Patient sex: M
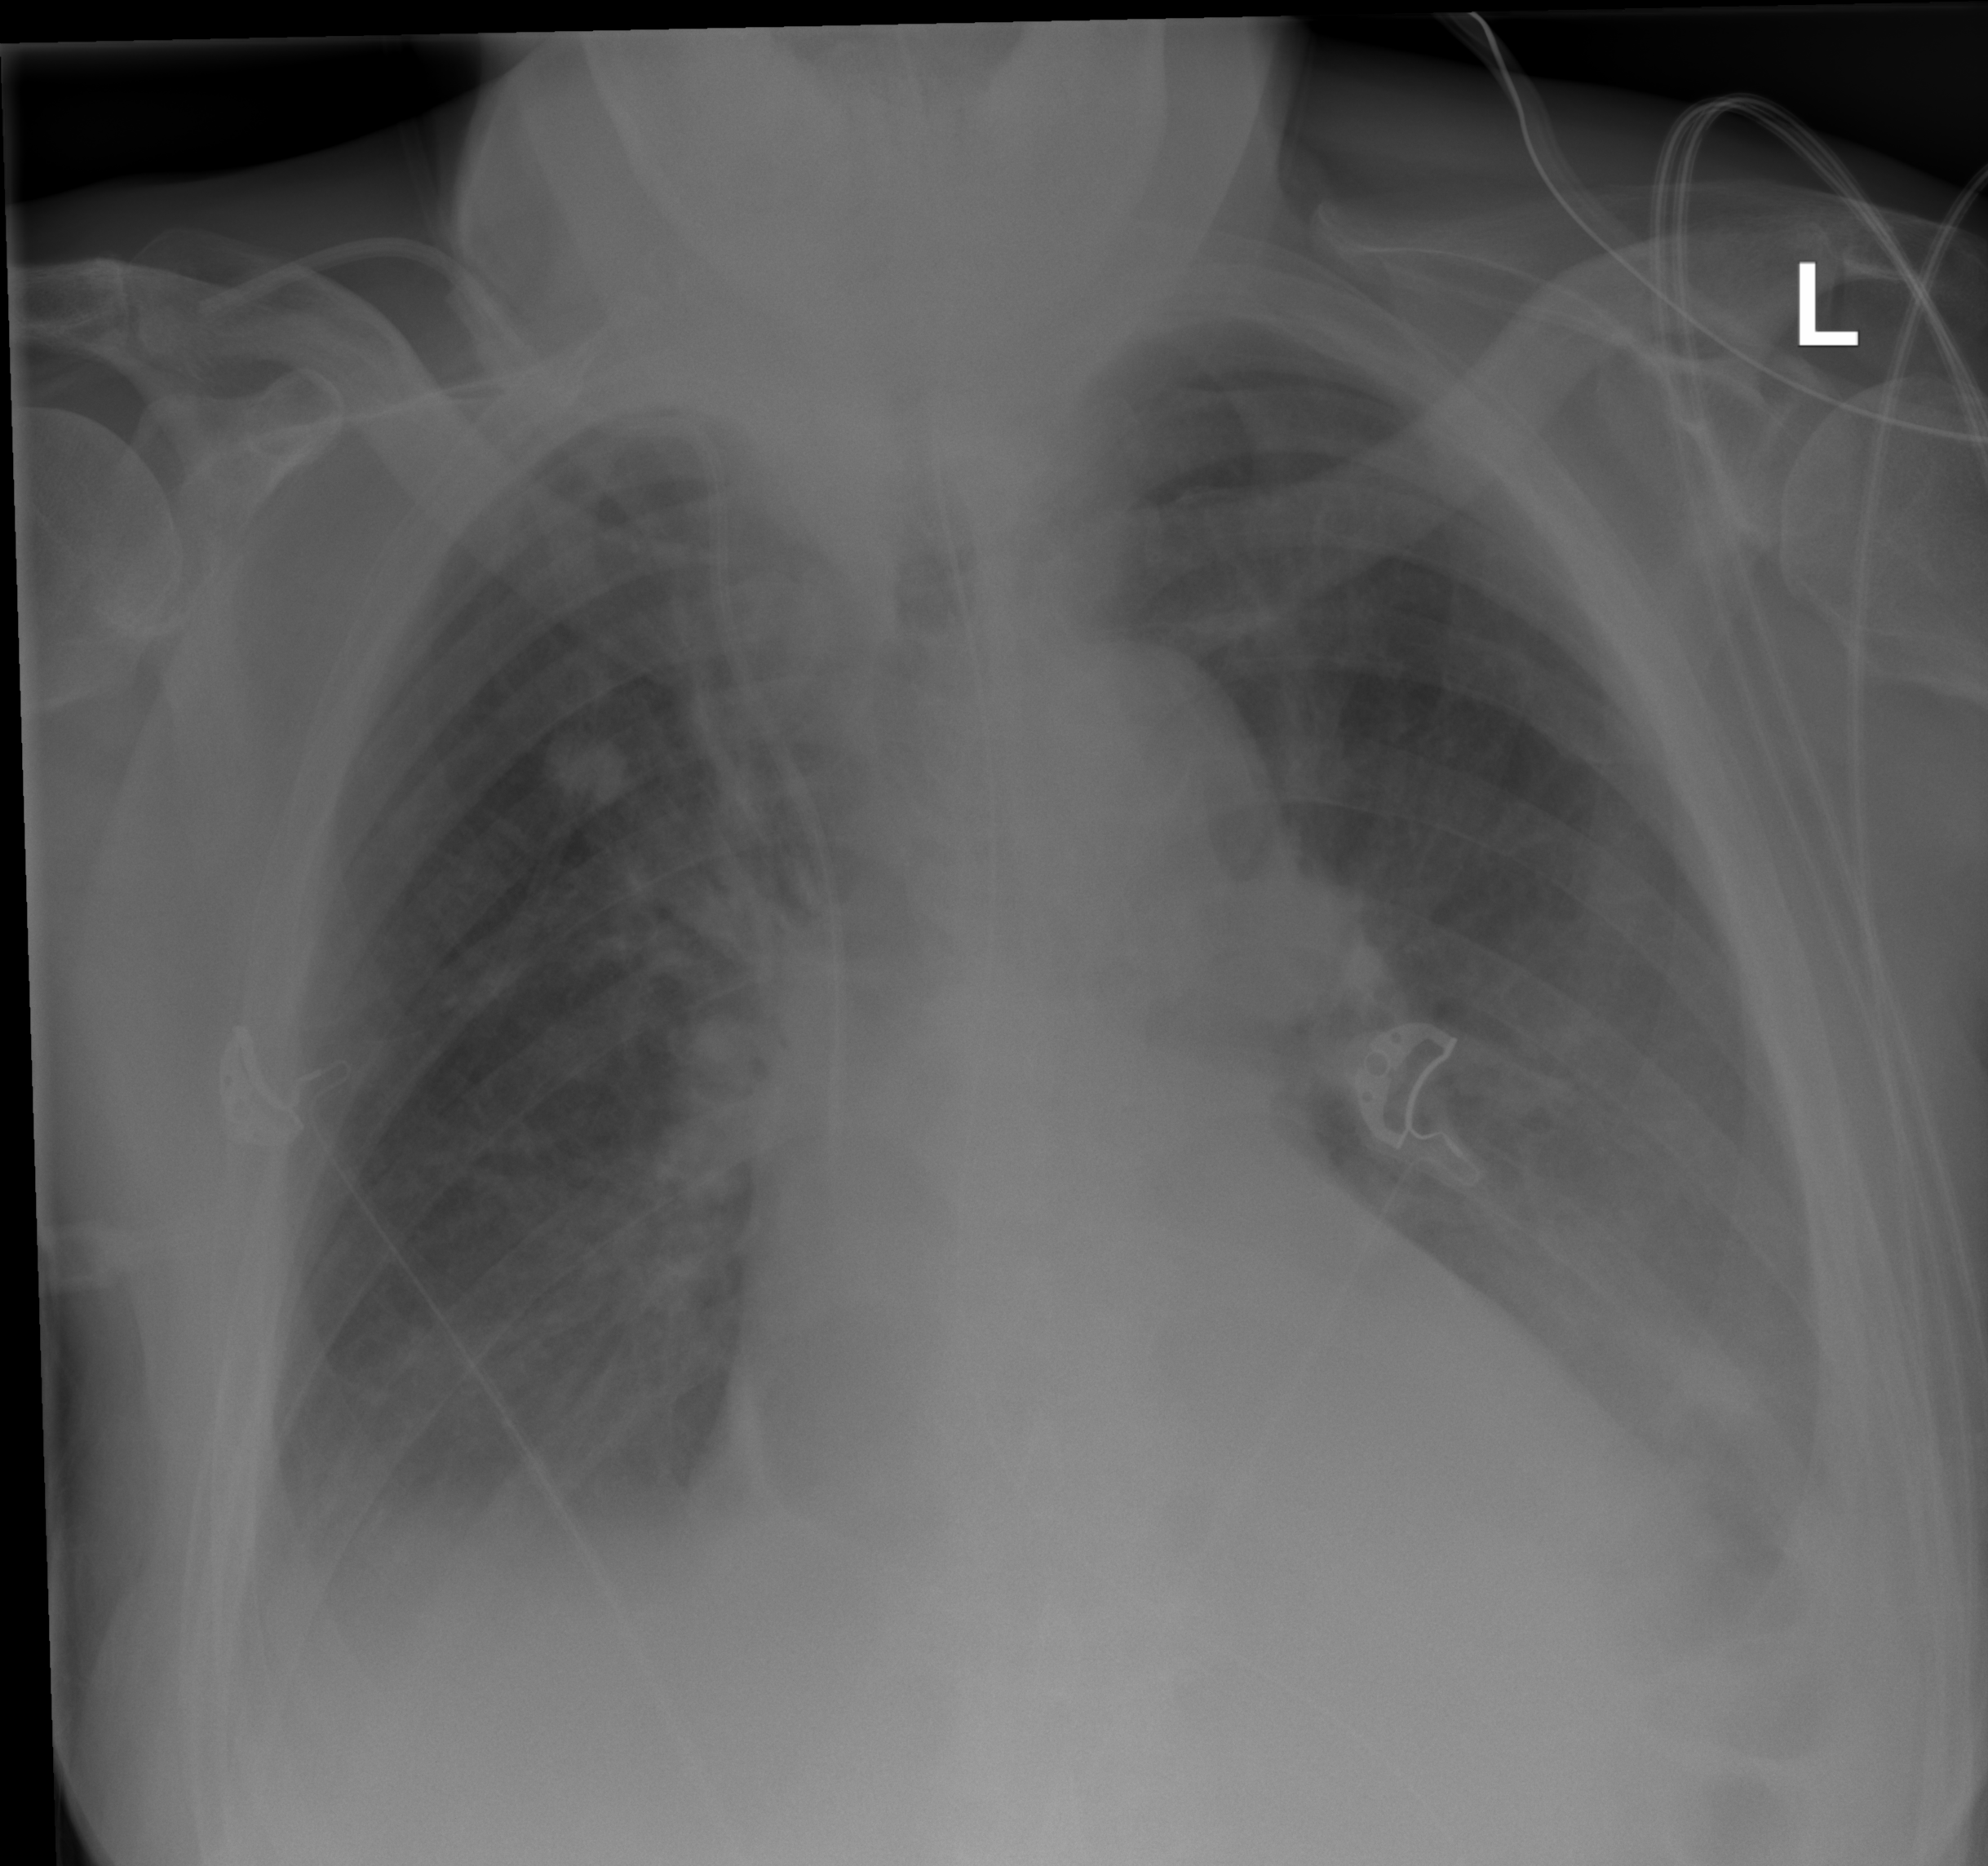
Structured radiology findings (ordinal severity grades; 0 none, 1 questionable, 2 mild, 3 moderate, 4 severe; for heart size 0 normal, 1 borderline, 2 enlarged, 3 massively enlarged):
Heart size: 2
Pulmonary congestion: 2
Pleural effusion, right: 2
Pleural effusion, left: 2
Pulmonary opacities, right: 2
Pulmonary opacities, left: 2
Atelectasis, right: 2
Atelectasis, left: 2